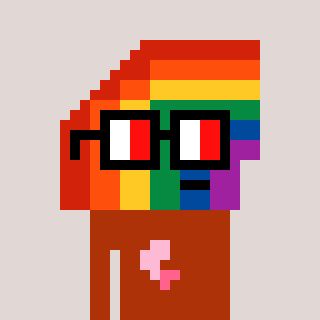
a pixel art character with square glasses with black frames and red eyes, a rainbow-shaped head and a hotbrown-colored body on a warm background